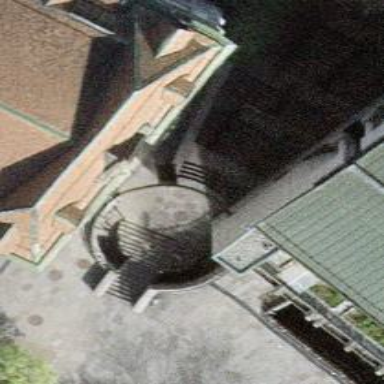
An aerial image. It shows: Concrete steps.